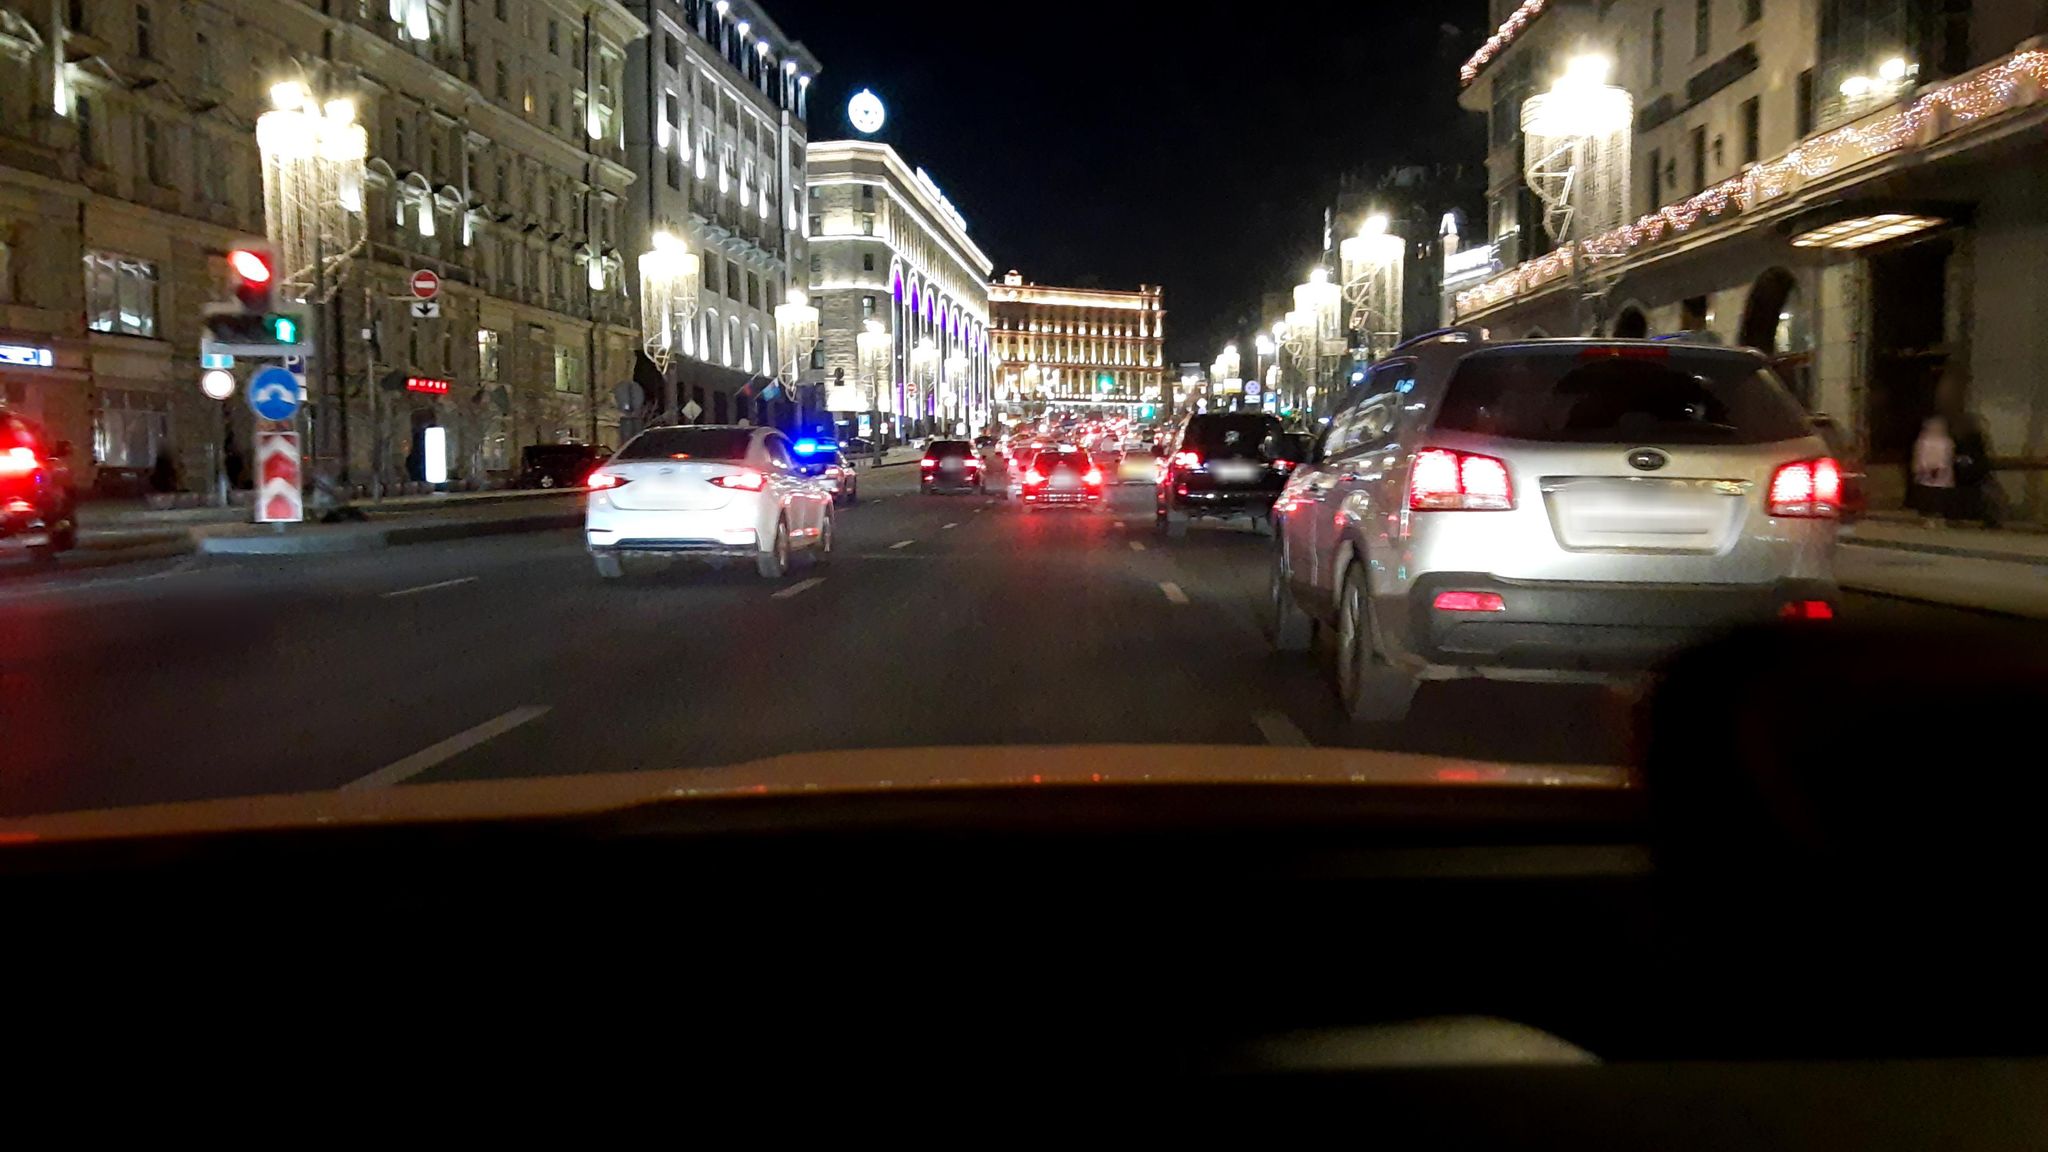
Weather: clear
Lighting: night
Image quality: slightly poor
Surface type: driving surface
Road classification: primary
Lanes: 6
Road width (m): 6.5
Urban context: urban centre
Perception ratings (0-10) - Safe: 2.02, Lively: 6.42, Beautiful: 5.82, Boring: 1.61, Depressing: 3.77, Wealthy: 4.57